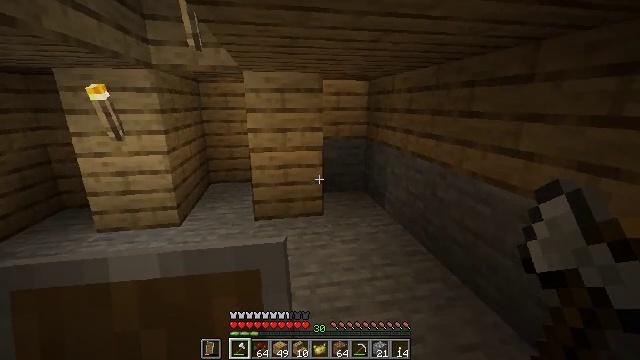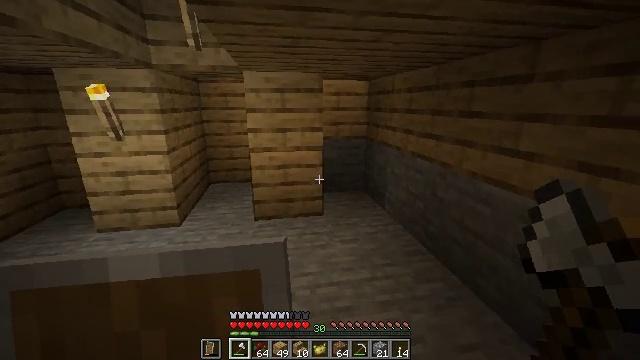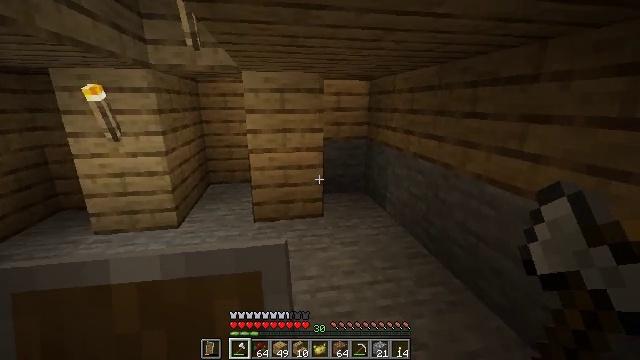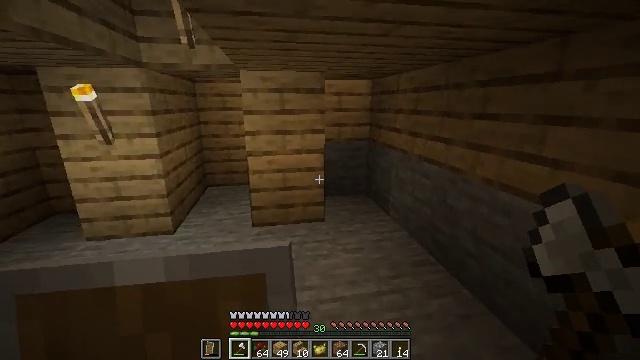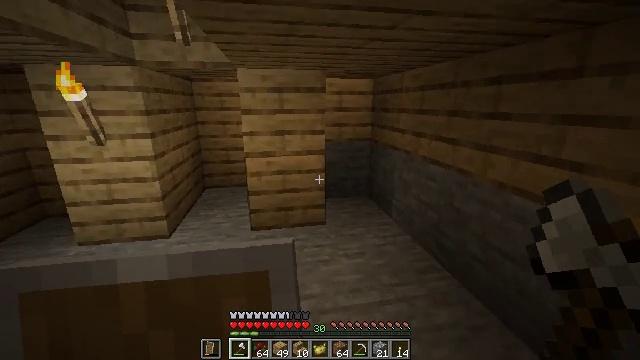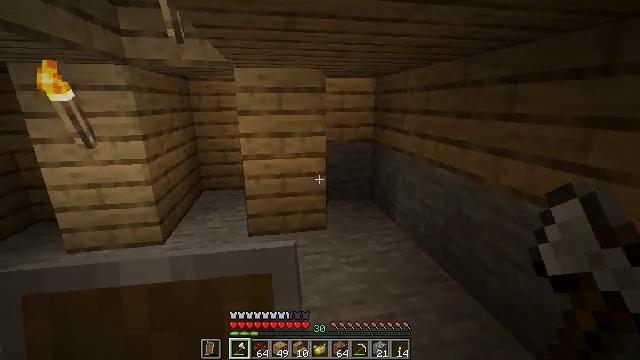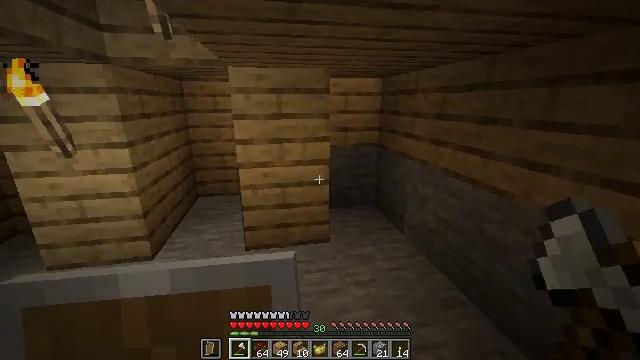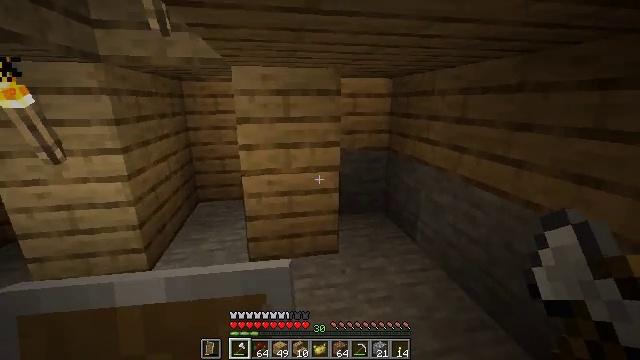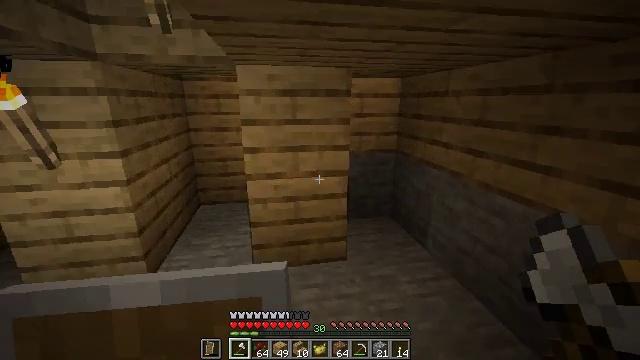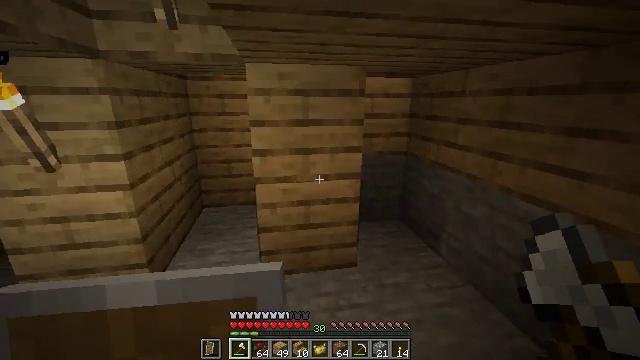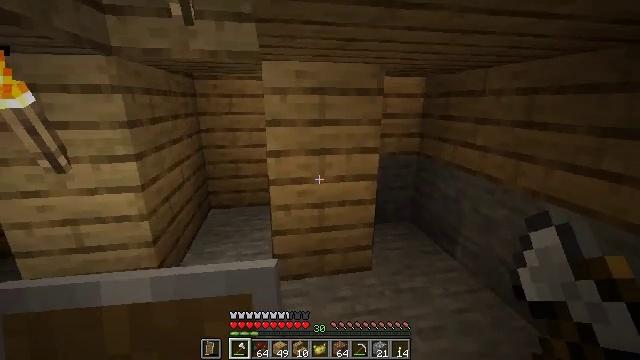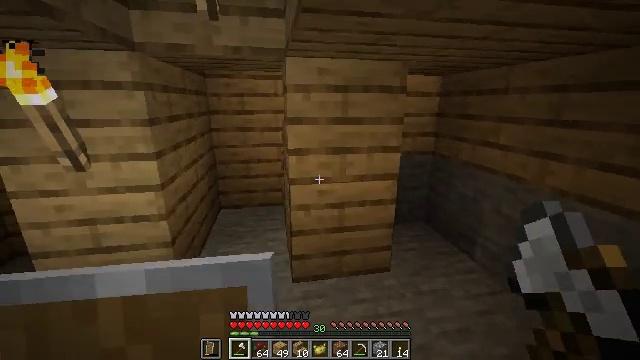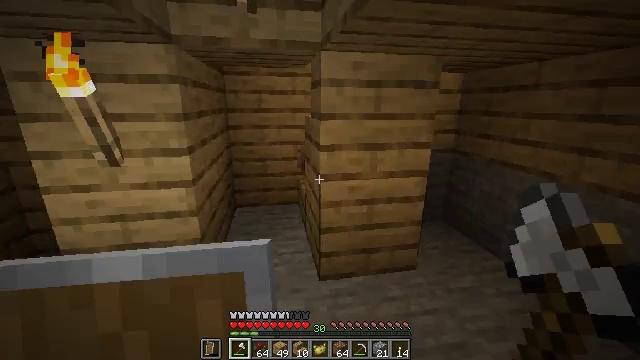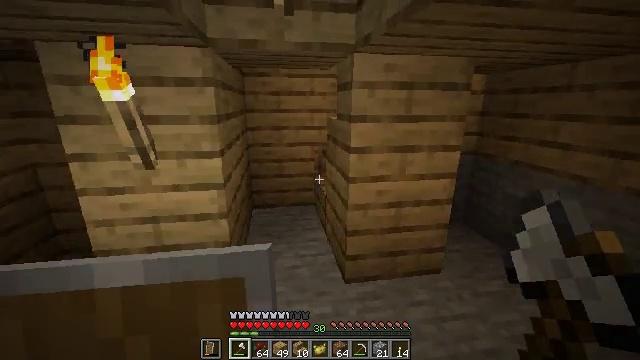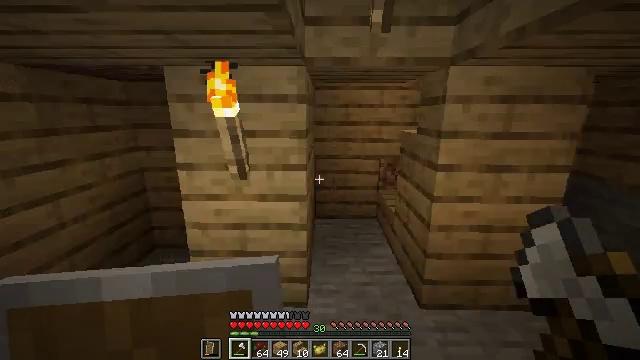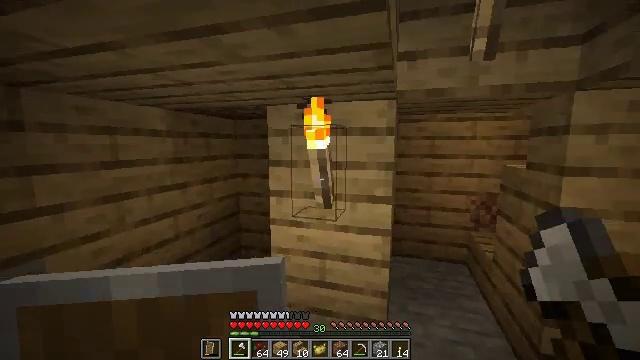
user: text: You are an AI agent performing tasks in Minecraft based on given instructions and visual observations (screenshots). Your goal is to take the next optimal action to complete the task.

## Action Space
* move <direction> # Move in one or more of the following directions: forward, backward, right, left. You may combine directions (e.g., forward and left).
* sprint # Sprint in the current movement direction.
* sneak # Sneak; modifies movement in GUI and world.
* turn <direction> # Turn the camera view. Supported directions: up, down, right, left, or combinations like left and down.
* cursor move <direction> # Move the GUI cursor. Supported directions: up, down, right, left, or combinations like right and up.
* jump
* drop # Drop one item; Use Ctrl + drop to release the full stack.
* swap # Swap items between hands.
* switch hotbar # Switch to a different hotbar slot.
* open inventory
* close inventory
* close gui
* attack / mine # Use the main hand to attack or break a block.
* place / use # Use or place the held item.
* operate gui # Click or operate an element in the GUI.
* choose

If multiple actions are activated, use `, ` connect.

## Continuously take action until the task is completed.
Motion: motion action
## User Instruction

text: Attack the bookshelf to recycle it.
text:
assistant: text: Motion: no_op
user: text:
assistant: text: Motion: move forward
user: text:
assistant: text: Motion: move forward
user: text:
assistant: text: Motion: move forward
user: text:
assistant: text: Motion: move forward
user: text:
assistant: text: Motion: move forward and move left
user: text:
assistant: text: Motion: move forward and move left
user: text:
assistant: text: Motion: move forward and move left
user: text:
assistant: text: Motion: move left
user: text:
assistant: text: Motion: move left
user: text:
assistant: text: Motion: move left
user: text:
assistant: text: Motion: move left
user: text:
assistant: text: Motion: move left
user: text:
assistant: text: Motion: move left, turn left and up
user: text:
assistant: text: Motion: turn left and up
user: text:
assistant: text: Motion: turn left and up
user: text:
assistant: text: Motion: turn right
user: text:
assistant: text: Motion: no_op
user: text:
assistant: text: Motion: move back
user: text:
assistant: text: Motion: move back
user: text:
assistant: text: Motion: move back
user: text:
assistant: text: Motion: move back, turn left and up
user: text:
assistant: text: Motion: move back, turn left and up
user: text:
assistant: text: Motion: turn left and up
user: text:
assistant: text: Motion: move right, turn left and up
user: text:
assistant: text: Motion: move right
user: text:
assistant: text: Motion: move right
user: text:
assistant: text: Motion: move right
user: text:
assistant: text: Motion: move right
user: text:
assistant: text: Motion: move right, turn left